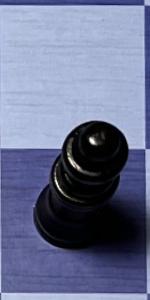
Label: Queen_Black